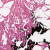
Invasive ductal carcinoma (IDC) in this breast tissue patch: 0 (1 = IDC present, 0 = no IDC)